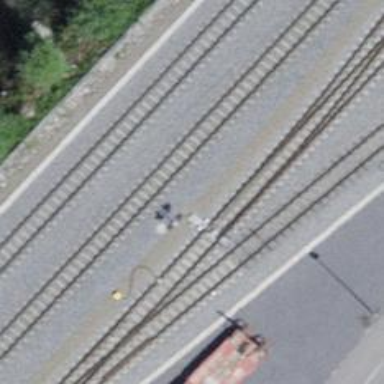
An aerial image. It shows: Railway switch.